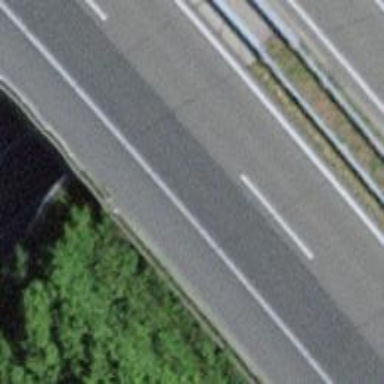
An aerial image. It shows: Asphalt bridge on motorway.